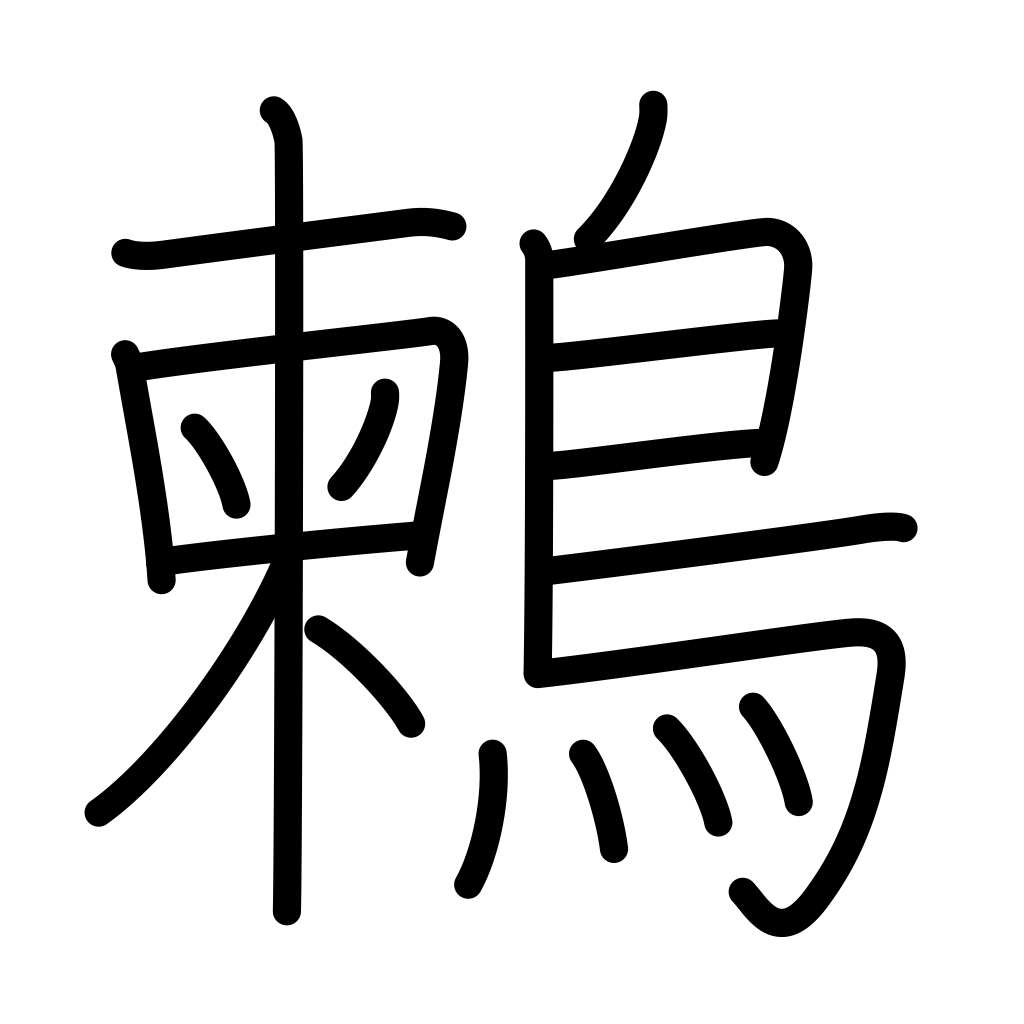
Meaning: thrush